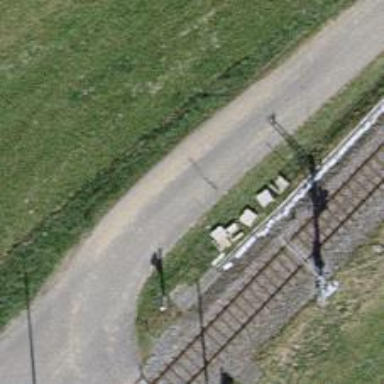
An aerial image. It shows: Well-maintained track road with grade 1 tracktype.